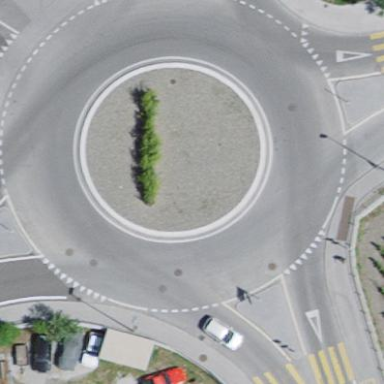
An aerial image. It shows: Asphalt road that is secondary route leading to roundabout.